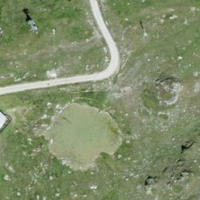
EUNIS habitat code: 26
Species observed at this site:
Phoenicurus ochruros